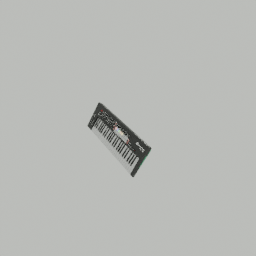
Label: electronics